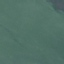
Land use / land cover class: SeaLake